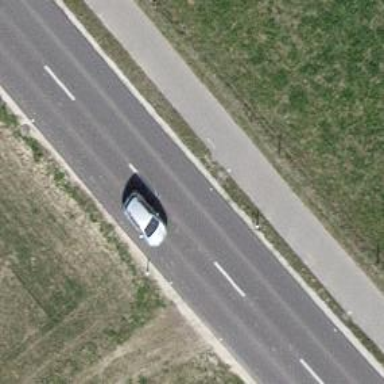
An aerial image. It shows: Asphalt road classified as tertiary.